Question:
I installed visual studio 2010 on my notebook , and then i installed cuda version 5.5 on my notebook . I am a beginner in parallel programming . The thing is , why am I not getting Nvidia cuda template installed in visual studio . Whenever I click on new project it shows only CLR , Win32 and General option .
How to install CUDA template in visual studio ?
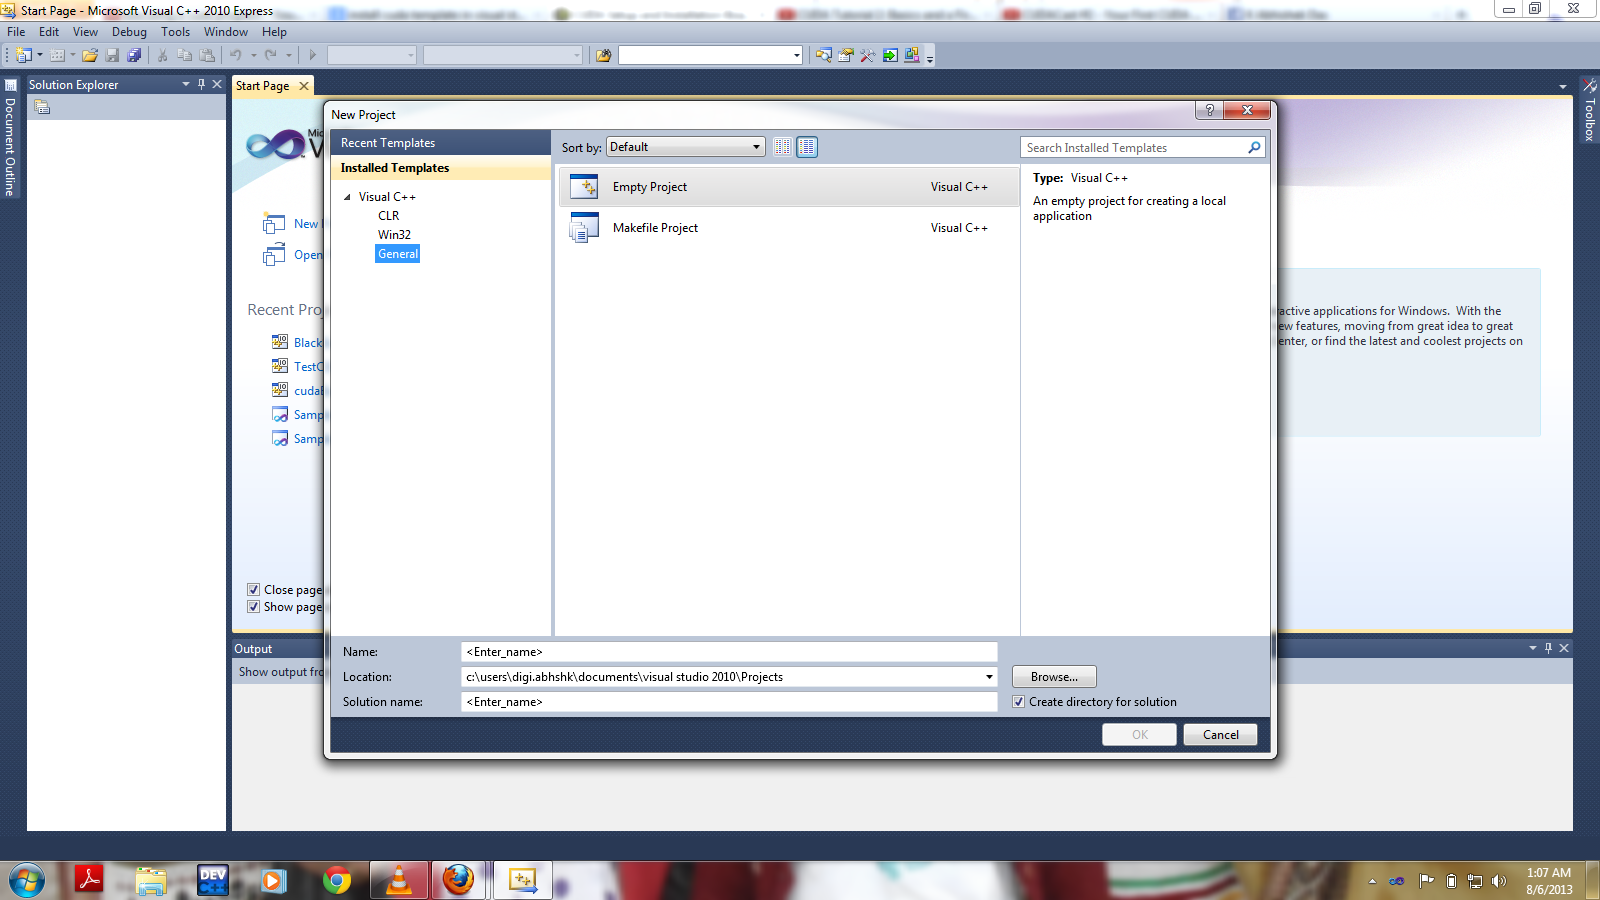
Answer: Check out <URL> for getting started with VS2010. You can start with an empty C++ project, when you enable the CUDA build customisation any .cu files will be built with CUDA.